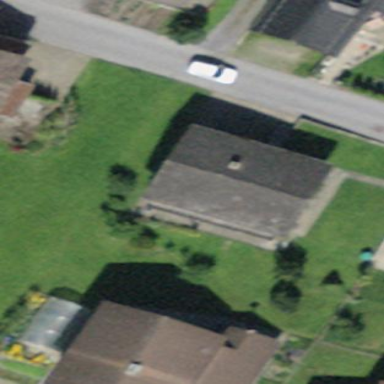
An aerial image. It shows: Detached building with gabled roof.